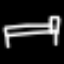
Label: bed